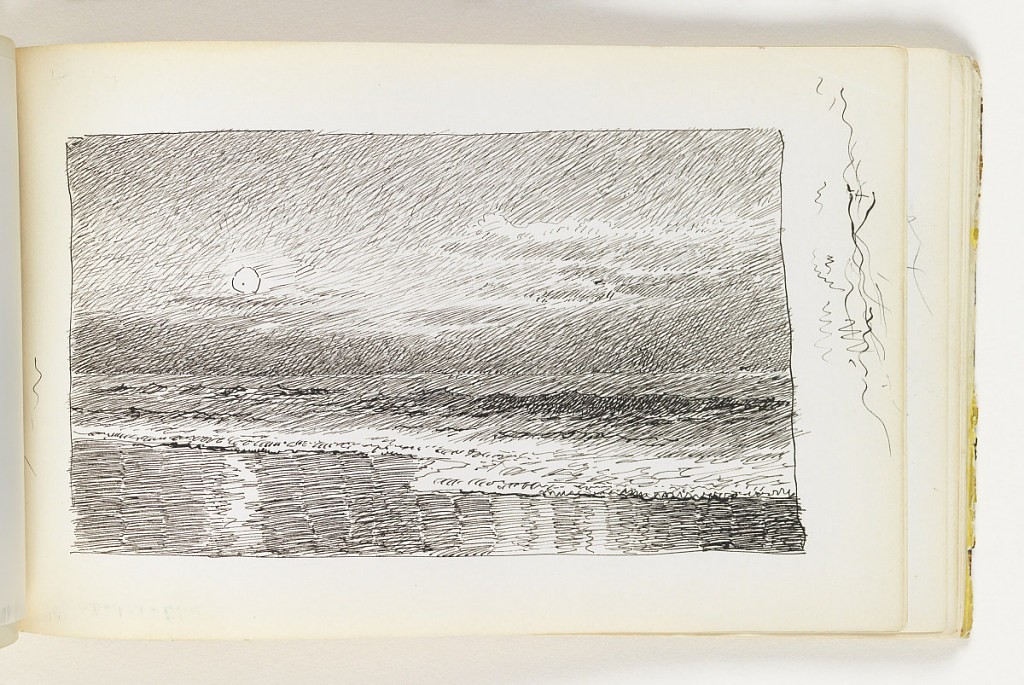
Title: Seascape with Full Moon
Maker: William Trost Richards, American, 1833–1905
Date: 1890–1900
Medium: Pen and black ink on off-white wove paper
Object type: Sketchbook folio
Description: Seascape with beach in foreground, waves rolling into shore. Full moon in the sky at left, illuminating clouds. Miscellaneous pen strokes in margin at right of image.